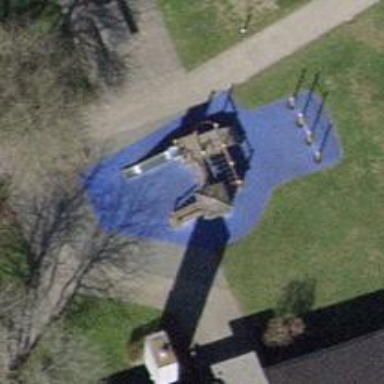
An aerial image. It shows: Playground area for leisure activities on the land.